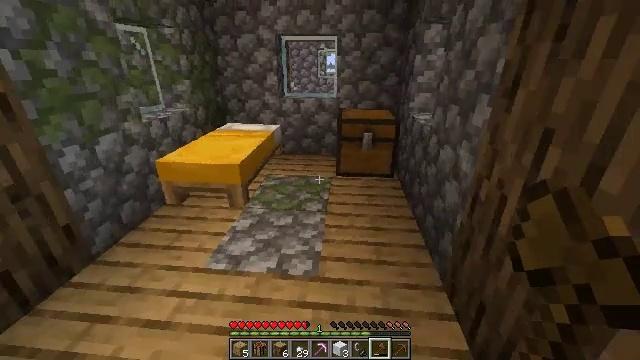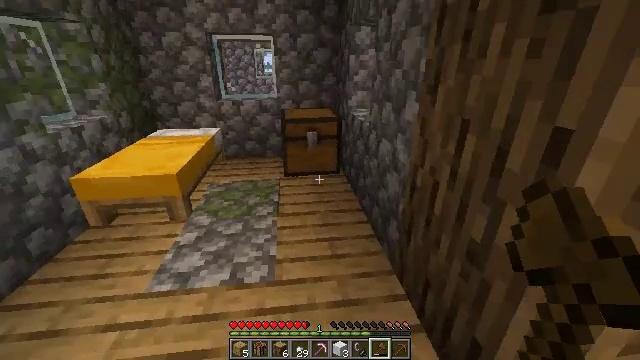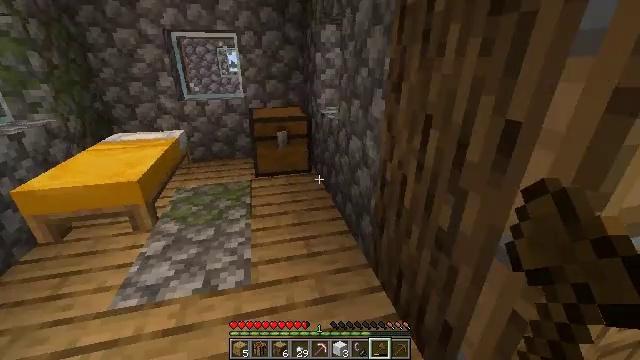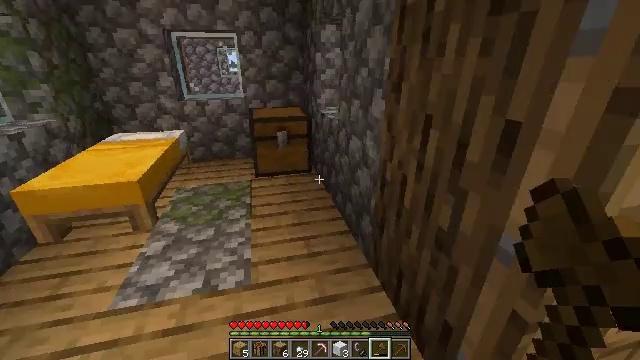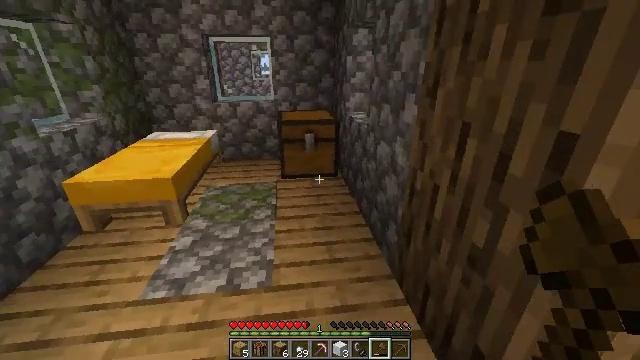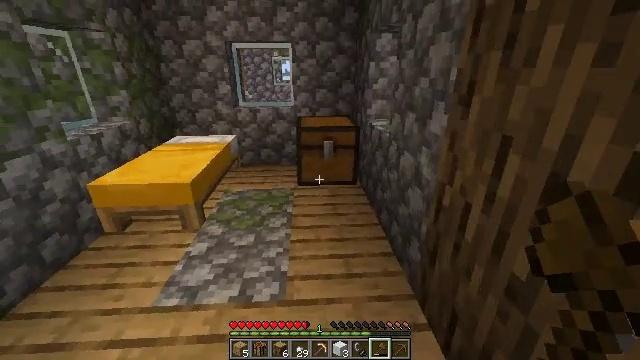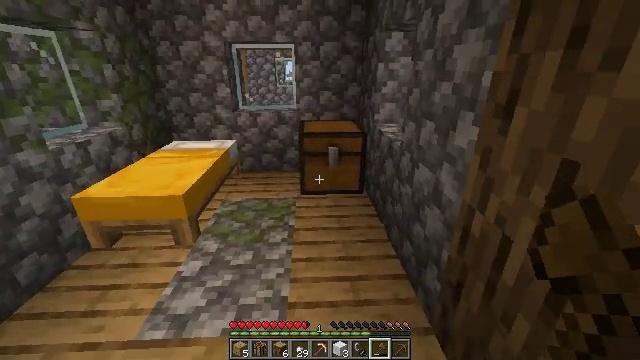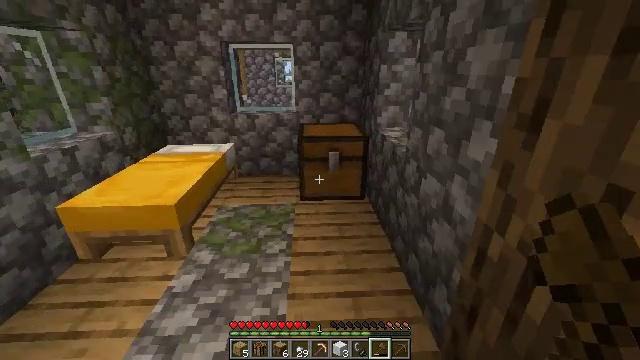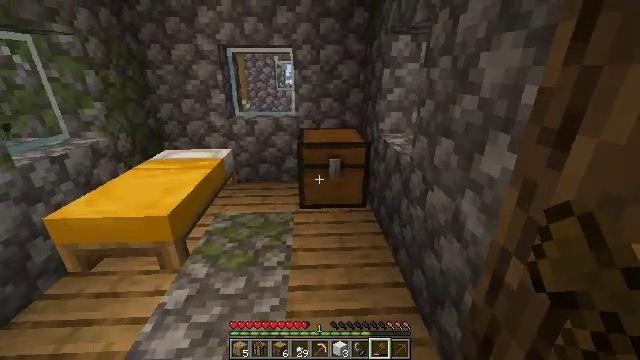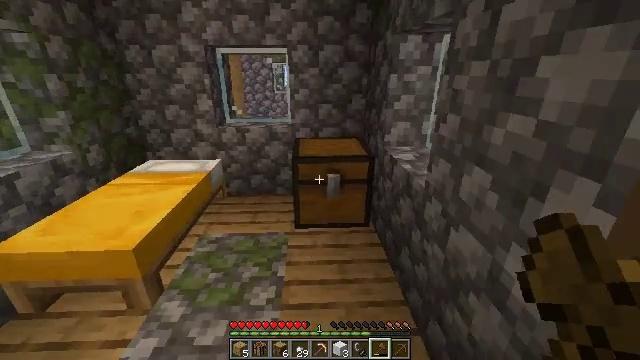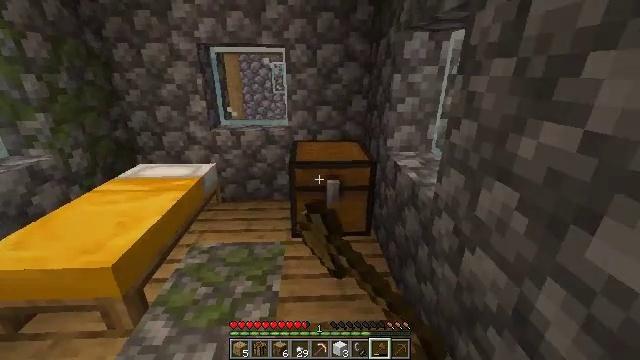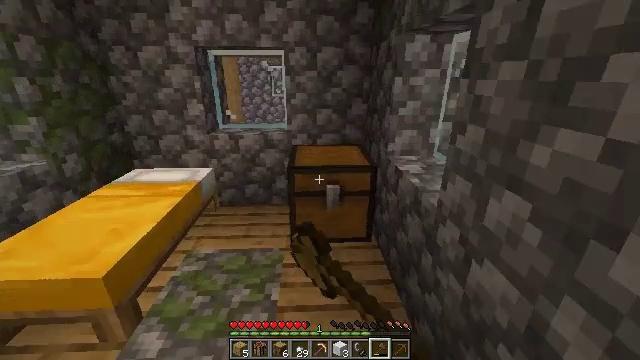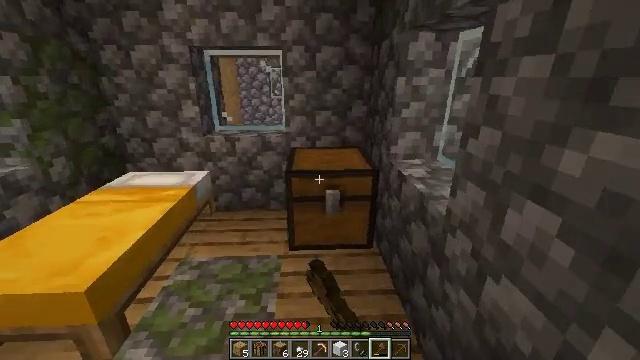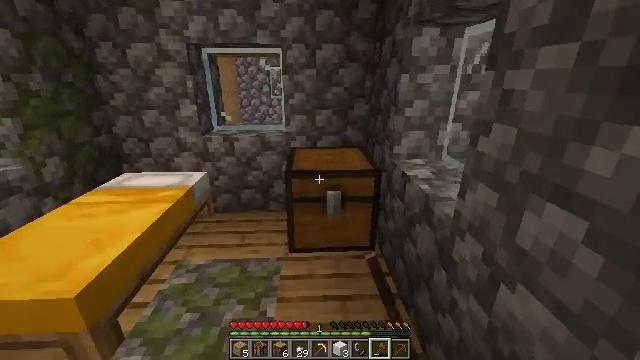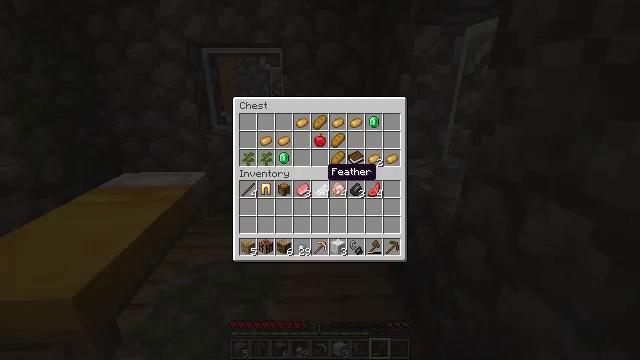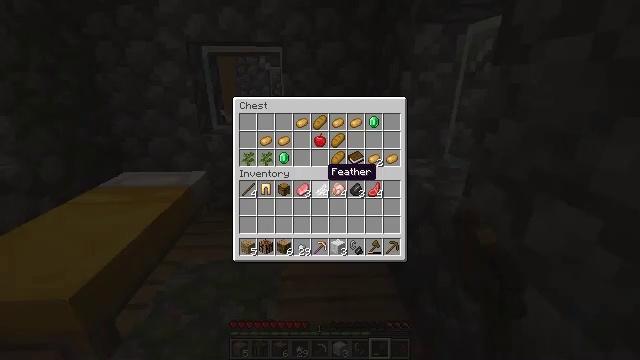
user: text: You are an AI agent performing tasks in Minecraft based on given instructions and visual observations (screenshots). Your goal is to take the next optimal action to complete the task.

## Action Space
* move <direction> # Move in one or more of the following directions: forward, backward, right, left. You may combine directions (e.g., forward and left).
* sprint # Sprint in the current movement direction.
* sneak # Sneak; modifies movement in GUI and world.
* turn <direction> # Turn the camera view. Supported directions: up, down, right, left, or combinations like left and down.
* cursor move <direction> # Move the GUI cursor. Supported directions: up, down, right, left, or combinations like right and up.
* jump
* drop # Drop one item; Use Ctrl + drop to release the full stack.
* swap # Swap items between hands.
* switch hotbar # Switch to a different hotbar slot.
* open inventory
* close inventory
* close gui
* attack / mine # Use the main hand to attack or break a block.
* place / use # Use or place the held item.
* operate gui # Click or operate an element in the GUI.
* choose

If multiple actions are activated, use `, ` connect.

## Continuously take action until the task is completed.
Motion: motion action
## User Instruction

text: Gather the chest from its place.
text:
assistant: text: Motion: turn right
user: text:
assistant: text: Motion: turn right
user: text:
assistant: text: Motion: no_op
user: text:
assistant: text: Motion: move forward, turn left
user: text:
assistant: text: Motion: move forward, turn left and up
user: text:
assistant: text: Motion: move forward
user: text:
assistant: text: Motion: move forward
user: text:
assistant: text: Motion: move forward
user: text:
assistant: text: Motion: move forward, use / place
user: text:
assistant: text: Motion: move forward, use / place
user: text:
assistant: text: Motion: use / place
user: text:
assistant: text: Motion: no_op
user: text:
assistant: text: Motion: no_op
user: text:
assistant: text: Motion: open gui
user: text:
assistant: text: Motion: no_op
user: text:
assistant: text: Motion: no_op
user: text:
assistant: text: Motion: no_op
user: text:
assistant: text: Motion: no_op
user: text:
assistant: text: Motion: sneak
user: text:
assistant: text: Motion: sneak, cursor move up
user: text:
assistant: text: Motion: sneak, cursor move up
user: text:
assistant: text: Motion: sneak
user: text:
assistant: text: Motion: sneak
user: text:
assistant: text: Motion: sneak
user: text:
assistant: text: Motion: sneak
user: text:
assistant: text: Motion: sneak
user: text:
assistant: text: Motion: sneak, cursor move down
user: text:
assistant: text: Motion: sneak
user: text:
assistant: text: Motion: sneak
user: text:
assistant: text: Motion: no_op